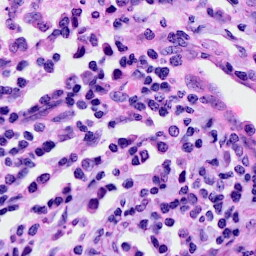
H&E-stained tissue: Cervix